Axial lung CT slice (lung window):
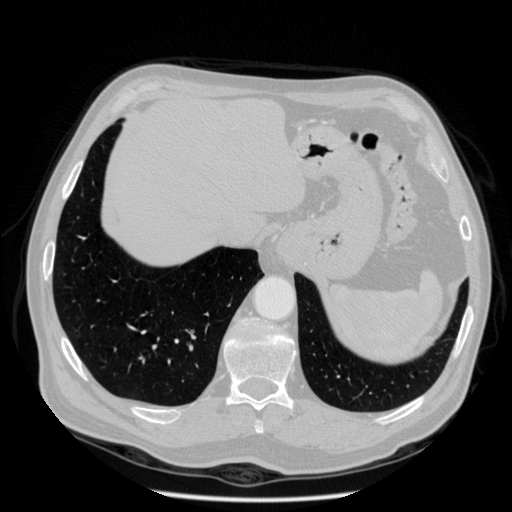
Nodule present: no